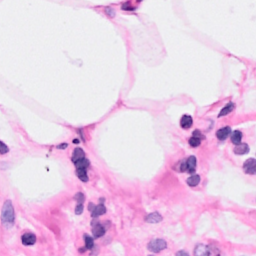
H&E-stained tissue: Breast